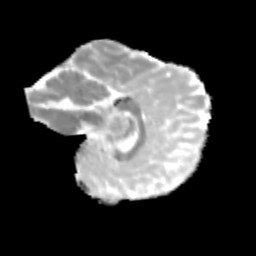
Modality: MD
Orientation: sagittal
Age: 12
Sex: male
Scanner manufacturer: siemens
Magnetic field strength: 3 T
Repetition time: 3.8 s
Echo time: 0.07 s